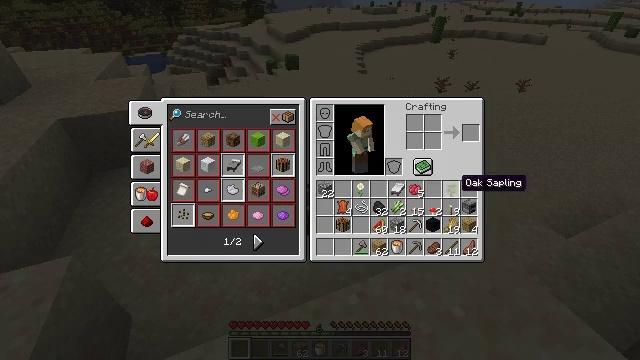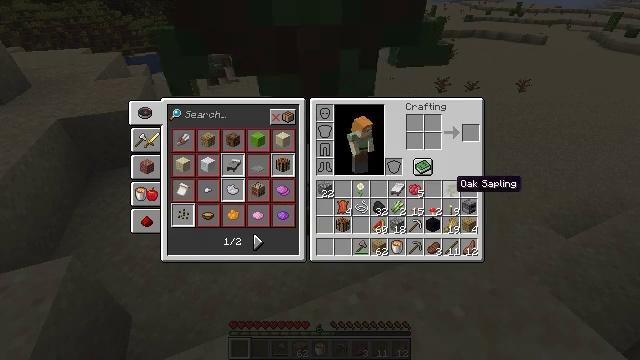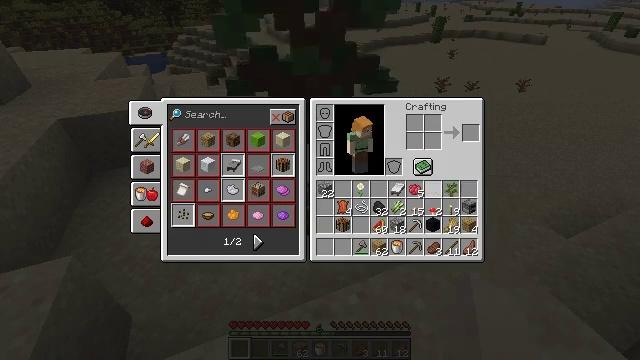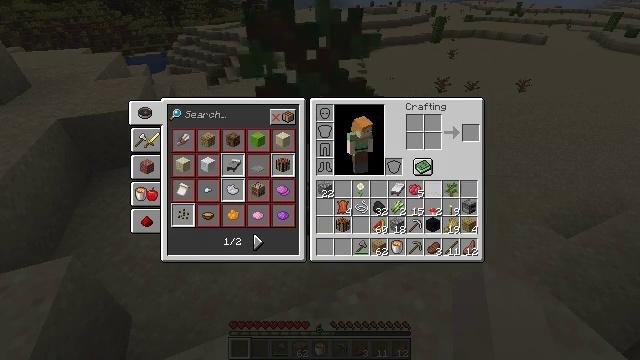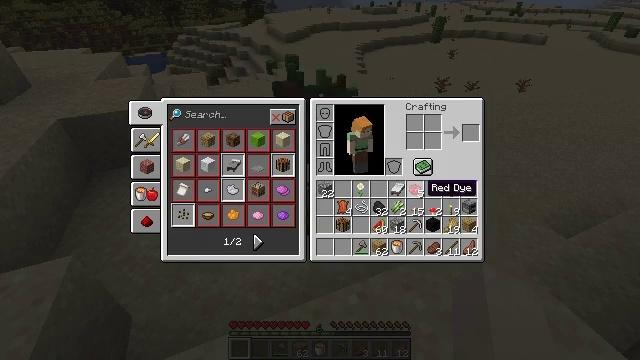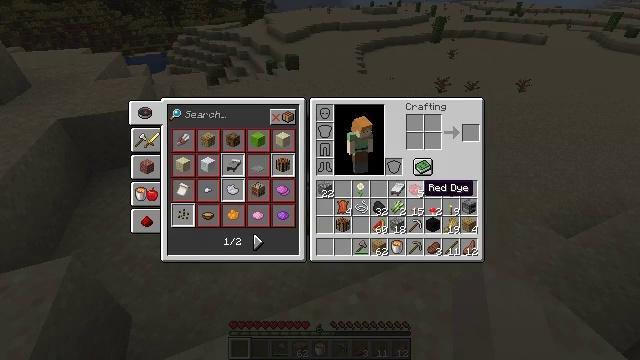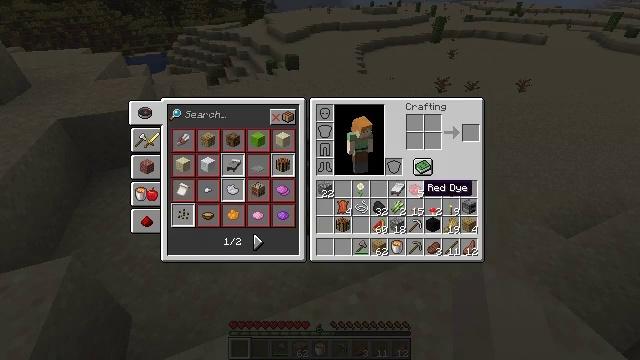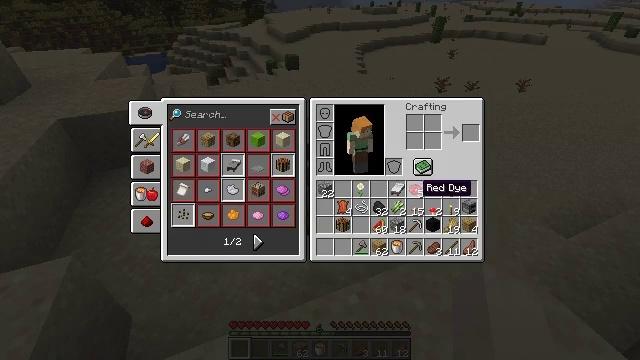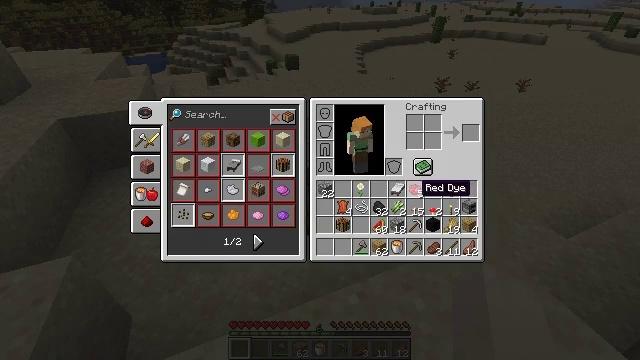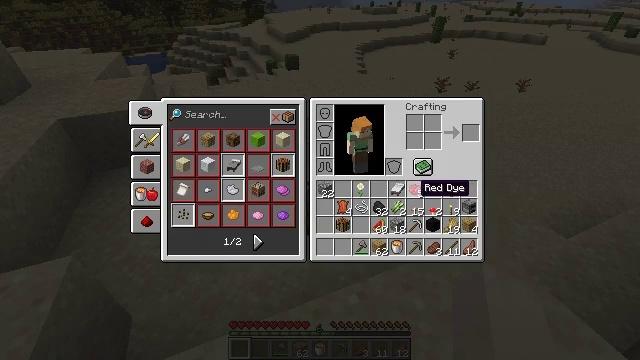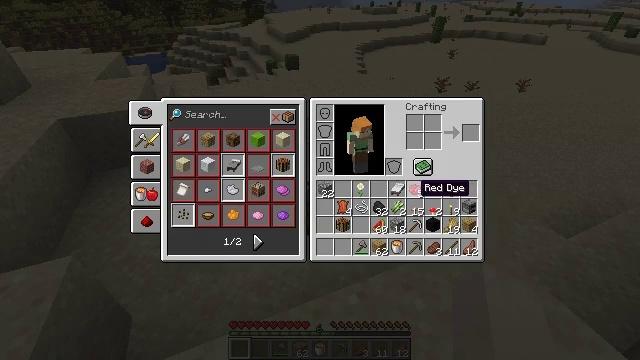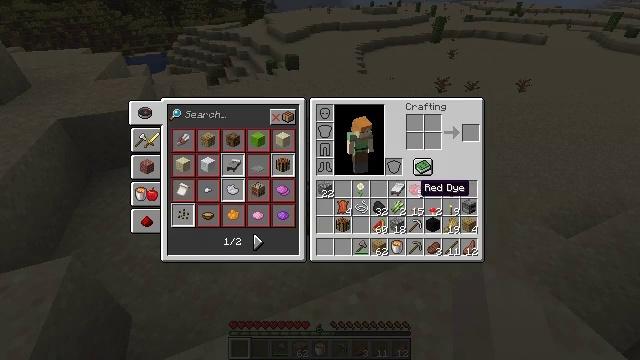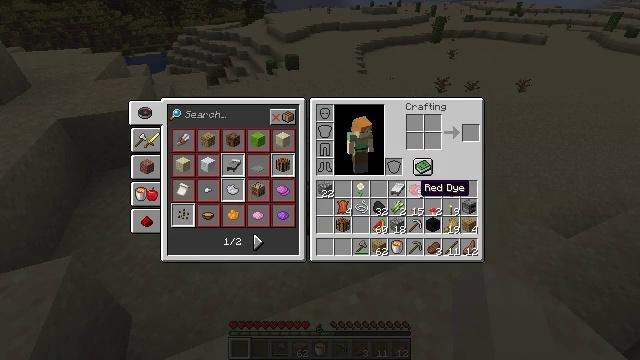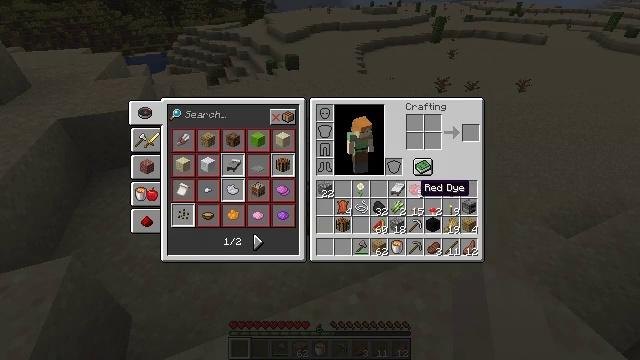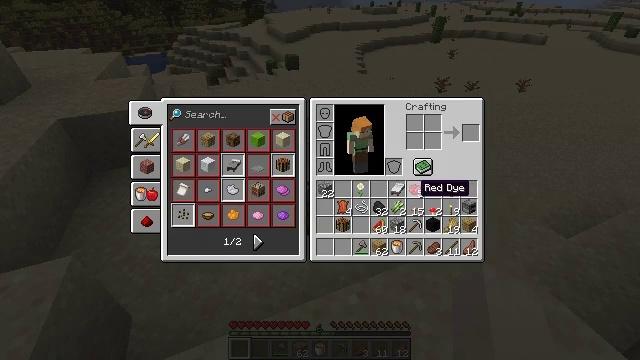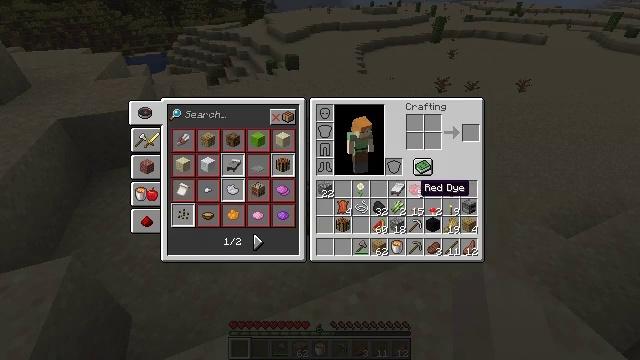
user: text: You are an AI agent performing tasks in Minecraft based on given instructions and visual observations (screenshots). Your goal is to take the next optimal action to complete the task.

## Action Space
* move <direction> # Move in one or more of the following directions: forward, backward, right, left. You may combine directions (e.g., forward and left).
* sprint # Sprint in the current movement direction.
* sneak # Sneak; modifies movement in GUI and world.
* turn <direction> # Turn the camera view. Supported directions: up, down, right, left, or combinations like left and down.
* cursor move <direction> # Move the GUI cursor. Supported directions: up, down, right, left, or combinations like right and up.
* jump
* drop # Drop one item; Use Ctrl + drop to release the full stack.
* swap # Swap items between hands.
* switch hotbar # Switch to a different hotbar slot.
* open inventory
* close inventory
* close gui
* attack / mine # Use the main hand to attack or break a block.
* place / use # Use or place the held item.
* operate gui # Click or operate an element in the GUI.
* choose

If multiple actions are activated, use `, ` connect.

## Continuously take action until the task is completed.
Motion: motion action
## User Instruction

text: Drop a red dye.
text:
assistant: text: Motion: open gui
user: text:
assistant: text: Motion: cursor move left
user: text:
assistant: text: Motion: cursor move left
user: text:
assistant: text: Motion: no_op
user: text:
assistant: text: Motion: no_op
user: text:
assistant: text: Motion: no_op
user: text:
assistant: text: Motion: no_op
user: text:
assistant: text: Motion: no_op
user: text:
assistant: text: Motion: no_op
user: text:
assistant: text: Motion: no_op
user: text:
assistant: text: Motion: no_op
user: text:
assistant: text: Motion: no_op
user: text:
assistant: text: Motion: no_op
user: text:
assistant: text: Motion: no_op
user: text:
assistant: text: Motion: no_op
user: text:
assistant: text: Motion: no_op
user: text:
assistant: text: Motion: drop
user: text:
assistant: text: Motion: drop
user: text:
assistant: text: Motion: drop
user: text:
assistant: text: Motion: no_op
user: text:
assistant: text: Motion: no_op
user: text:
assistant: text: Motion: no_op